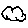
Label: cloud